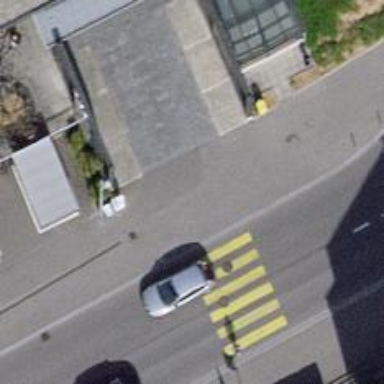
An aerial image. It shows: Kerb serving as barrier.